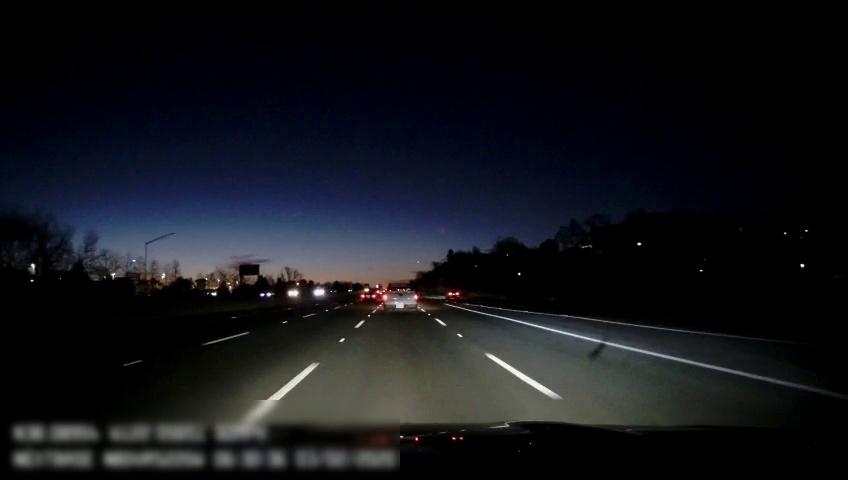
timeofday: Night
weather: Other
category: Drivable Space
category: Vehicles | Truck
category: Vehicles | Car
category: Vehicles | Car
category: Vehicles | Car
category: Vehicles | Car
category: Vehicles | Car
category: Lanes | Alternate Lane
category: Lanes | Alternate Lane
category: Lanes | Alternate Lane
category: Lanes | Alternate Lane
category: Lanes | Alternate Lane